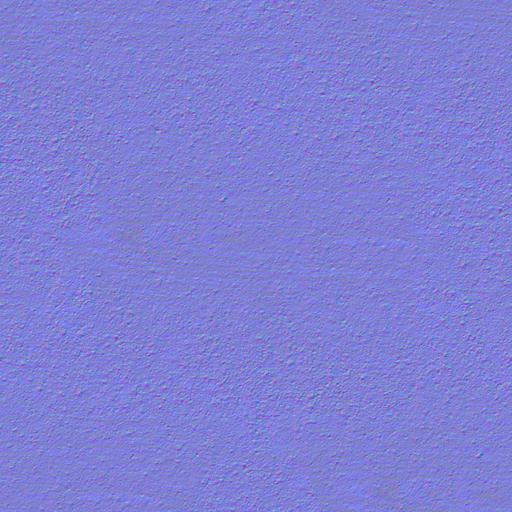
asphalt dark grey road street